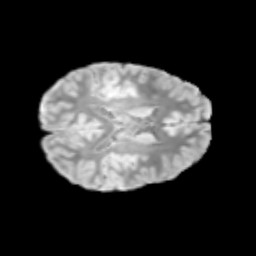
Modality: T2w
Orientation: axial
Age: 11
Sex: female
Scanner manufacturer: siemens
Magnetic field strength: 3 T
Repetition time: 3.8 s
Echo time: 0.07 s